Question: I have a classification system attribute in a classification class that classifies all categories in my catalog.
This attribute is called Vanprijs. I can add values to this attribute for different products/variants on the hMC. Like on the picture below, but how can I add these values via impex files?

I did try this, but the importer doesn't recognize Vanprijs as a known attribute:
'''
INSERT_UPDATE ModelVariantProduct;$baseProduct;code[unique=true];name[lang=$lang];Vanprijs;$catalogVersion;$approved
;B300047;M300047;Toiletverhoger (met deksel en stabiele armleuningen);10
'''
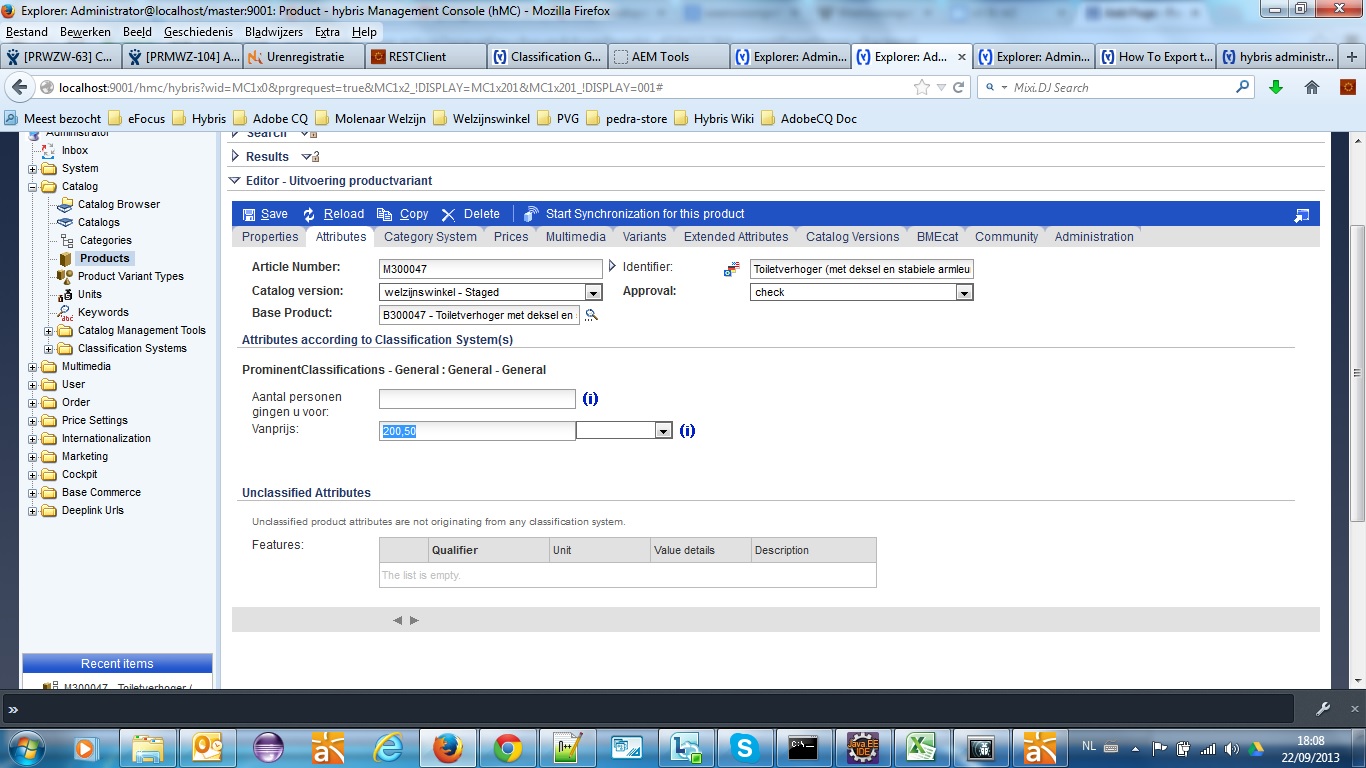
Answer: This is how it's done (note the 2 variables and ):
'''
$lang=nl
$productCatalog=myProductCatalog
$catalogVersion=catalogversion(catalog(id[default=$productCatalog]),version[default='Staged'])[unique=true,default=$productCatalog:Staged]
$approved=approvalstatus(code)[default='check']
$baseProduct=baseProduct(code,$catalogVersion)
$clAttrModifiers=system='MySystemClassifications',version='General',translator=de.hybris.platform.catalog.jalo.classification.impex.ClassificationAttributeTranslator,lang=nl
$vanprijsFeature=@Vanprijs[$clAttrModifiers];
INSERT_UPDATE Product;code[unique=true];$vanprijsFeature;$catalogVersion
;M300047;200.59;
'''